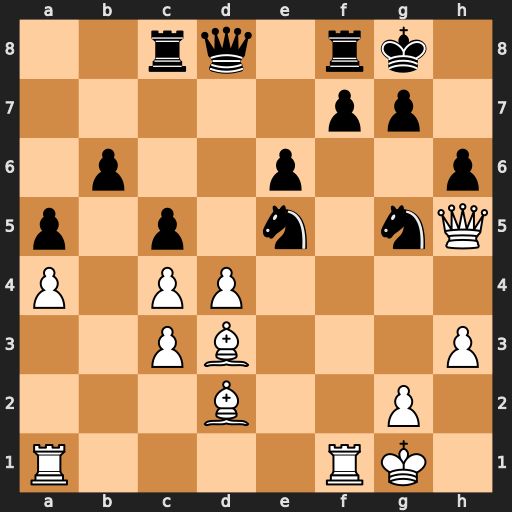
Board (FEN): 2rq1rk1/5pp1/1p2p2p/p1p1n1nQ/P1PP4/2PB3P/3B2P1/R4RK1
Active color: w
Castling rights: -
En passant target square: -
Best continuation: Bxg5 Qxg5 Qxg5 hxg5 dxe5